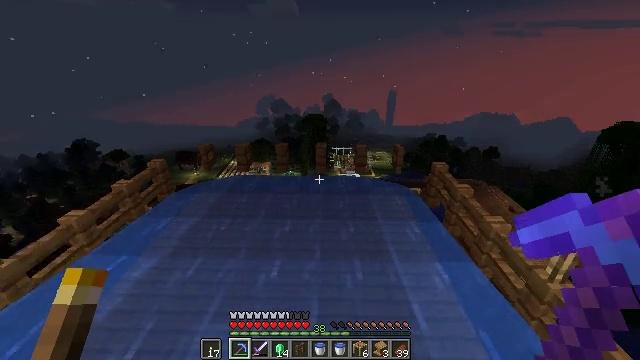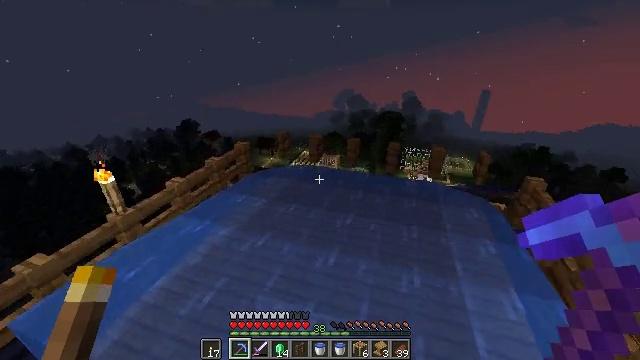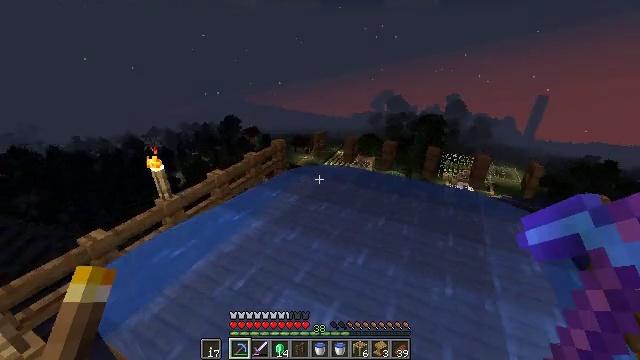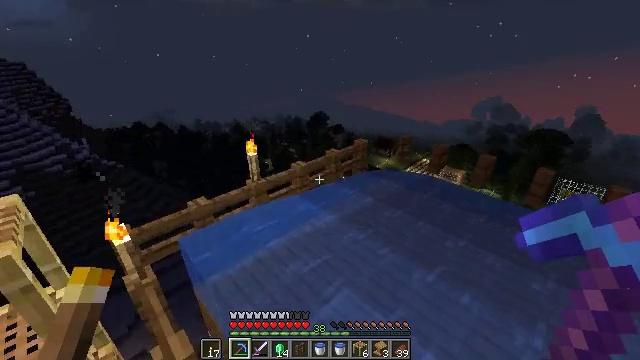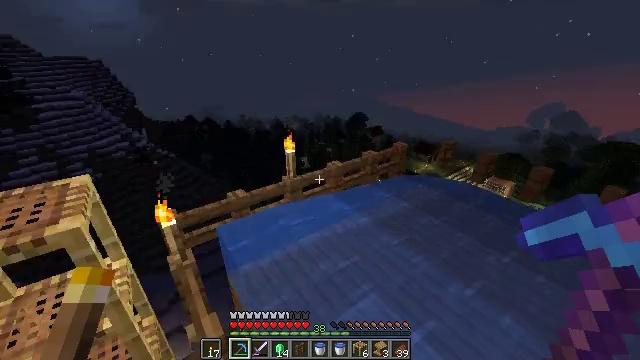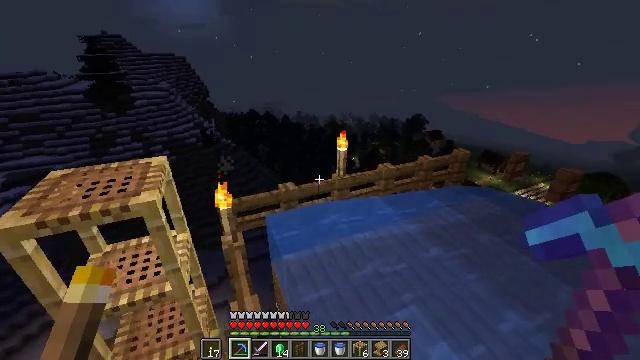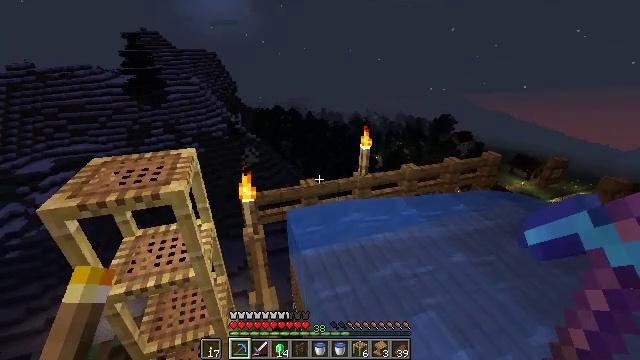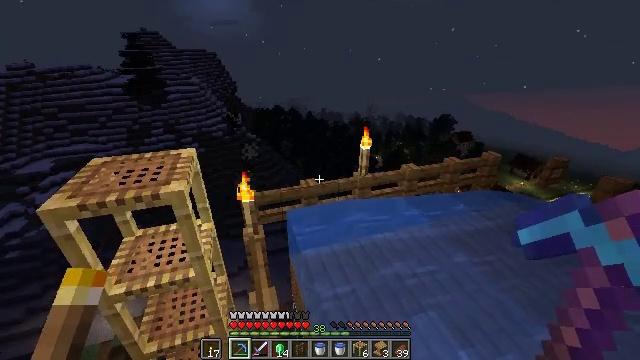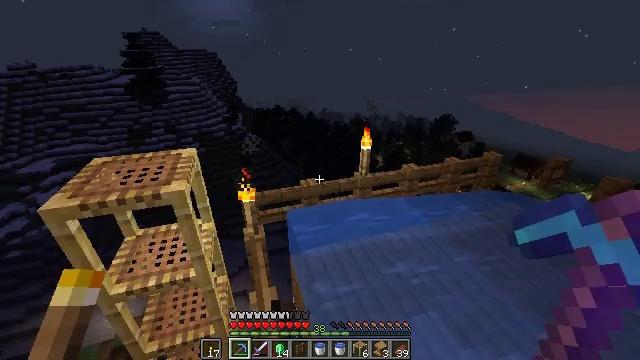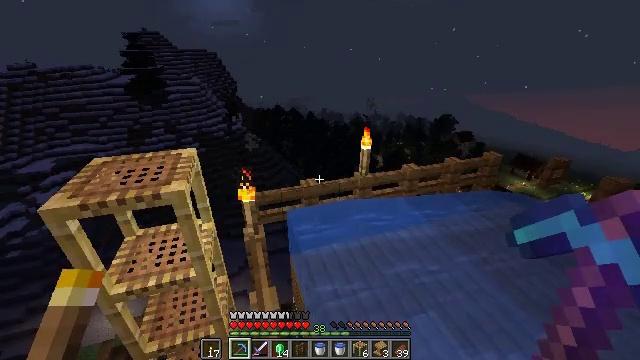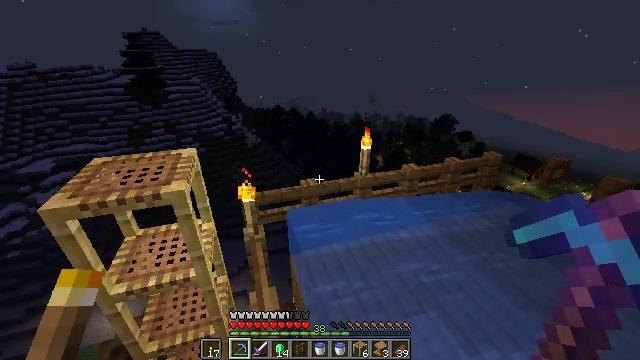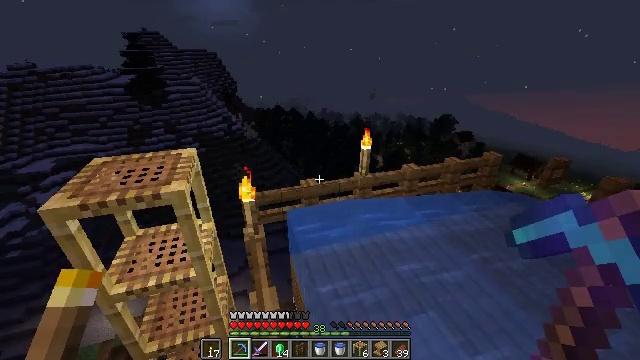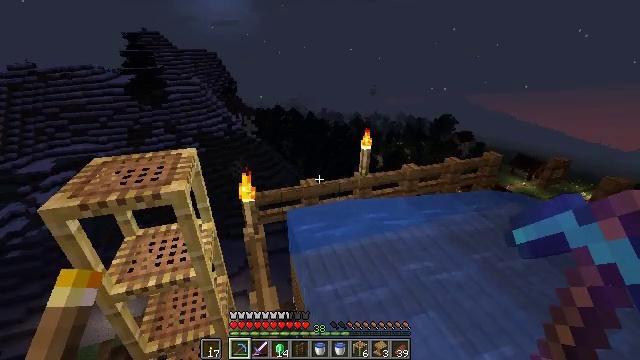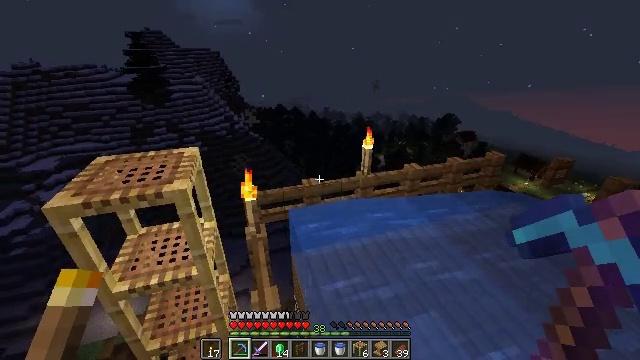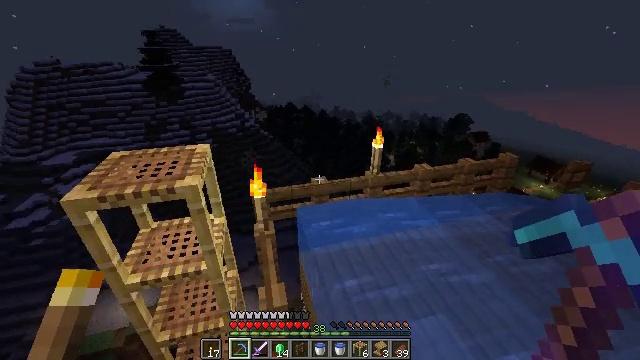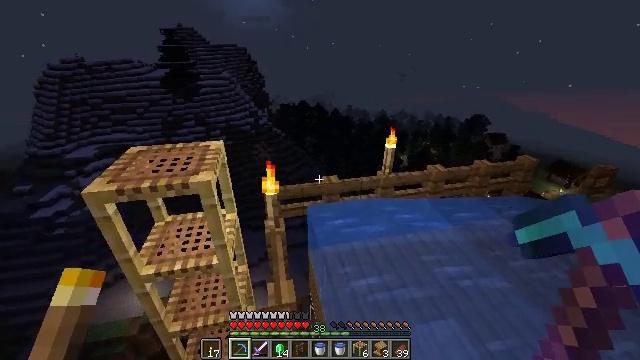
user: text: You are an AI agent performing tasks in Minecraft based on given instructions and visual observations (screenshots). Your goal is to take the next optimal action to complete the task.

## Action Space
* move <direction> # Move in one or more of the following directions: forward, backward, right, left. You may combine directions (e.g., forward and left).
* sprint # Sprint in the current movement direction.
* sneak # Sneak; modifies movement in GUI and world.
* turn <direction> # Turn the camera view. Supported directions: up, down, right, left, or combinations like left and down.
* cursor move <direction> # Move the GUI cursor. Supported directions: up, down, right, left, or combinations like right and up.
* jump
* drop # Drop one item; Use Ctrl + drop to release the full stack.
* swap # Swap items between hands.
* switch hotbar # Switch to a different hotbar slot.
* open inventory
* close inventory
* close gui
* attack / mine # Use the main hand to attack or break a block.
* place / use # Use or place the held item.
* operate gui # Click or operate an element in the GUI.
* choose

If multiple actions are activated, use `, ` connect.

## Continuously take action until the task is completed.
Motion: motion action
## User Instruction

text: Mine scaffolding to move it.
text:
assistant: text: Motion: turn left and down
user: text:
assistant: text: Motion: turn left
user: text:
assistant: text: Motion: turn left
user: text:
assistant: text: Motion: turn left
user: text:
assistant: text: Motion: turn left
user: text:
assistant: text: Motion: turn left
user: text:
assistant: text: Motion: no_op
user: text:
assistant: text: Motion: no_op
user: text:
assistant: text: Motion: no_op
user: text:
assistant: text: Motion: no_op
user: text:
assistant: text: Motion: no_op
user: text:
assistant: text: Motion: no_op
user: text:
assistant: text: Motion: no_op
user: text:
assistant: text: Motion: turn left
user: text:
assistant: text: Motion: turn left
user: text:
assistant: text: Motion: turn left
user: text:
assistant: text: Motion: turn left
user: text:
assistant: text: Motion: turn left and down
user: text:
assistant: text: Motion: turn left and down
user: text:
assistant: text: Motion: turn left and down
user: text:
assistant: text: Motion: turn down
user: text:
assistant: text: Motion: no_op
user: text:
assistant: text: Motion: no_op
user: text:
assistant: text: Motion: no_op
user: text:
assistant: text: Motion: no_op
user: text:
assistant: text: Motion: move forward
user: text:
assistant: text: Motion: move forward, turn down
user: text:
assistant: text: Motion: move forward
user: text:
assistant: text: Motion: move forward
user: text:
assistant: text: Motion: move forward